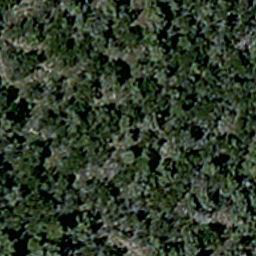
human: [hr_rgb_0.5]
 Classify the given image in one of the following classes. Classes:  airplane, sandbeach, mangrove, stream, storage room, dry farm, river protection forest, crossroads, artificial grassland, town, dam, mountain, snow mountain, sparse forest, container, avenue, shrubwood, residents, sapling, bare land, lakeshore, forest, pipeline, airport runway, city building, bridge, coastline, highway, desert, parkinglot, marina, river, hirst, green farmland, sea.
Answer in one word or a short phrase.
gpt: sparse forest